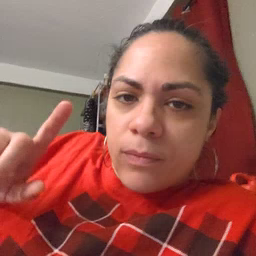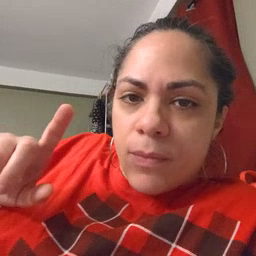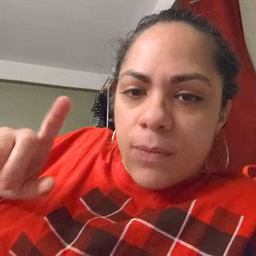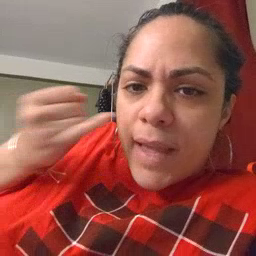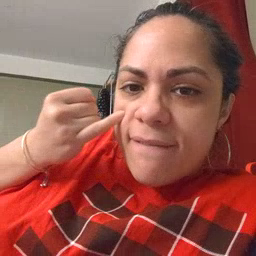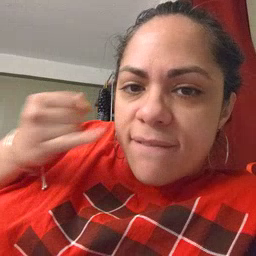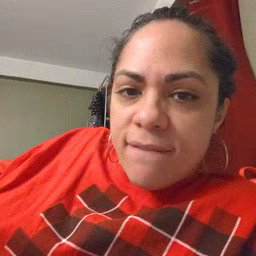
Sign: if